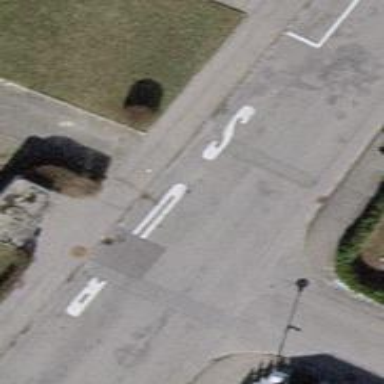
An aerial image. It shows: Public transport stop position.